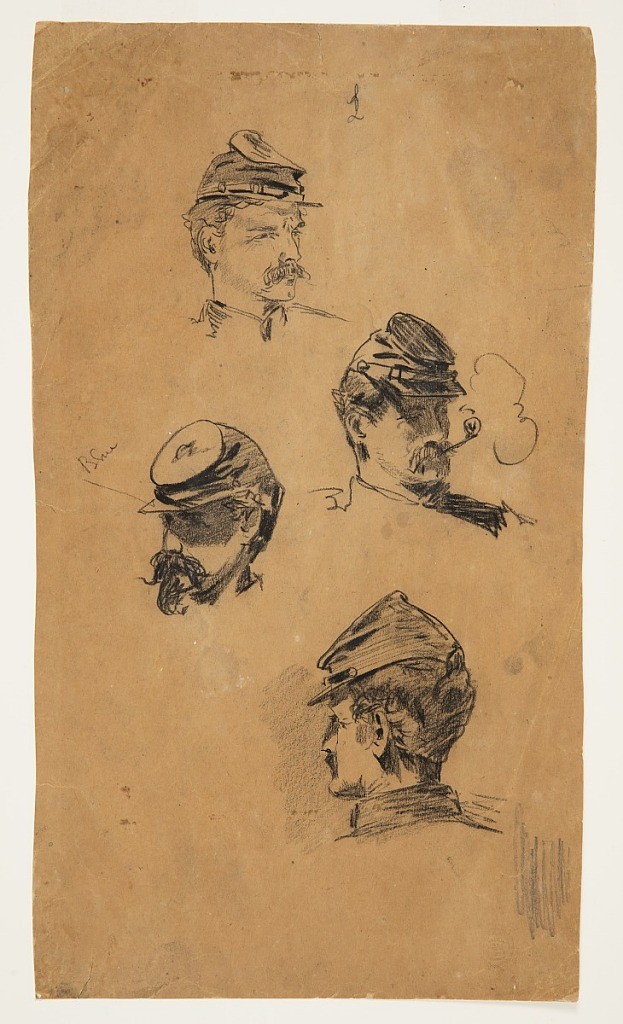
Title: Four Studies of Soldiers' Heads
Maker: Winslow Homer, American, 1836–1910
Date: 1863–64
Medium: Black chalk on beige paper (darkened), lined; verso: charcoal, black and white crayon on beige paper (darkened), lined
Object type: Drawing
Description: Vertical view showing the heads of four soldiers, with color notation, "Blue", beside head, at center left; and an indistinct letter, at top.

Verso:  various sketches of (1)a clouded sky, several "W's" inscribed at top; (2)a shore with boulders and vegetation emerging from the water, shown horizontally, with "Redish - white/ L[ight] B[lue]", the places to which are referred to being marked with circles and strokes, respectively, inscribed in the sky.